Chest X-ray:
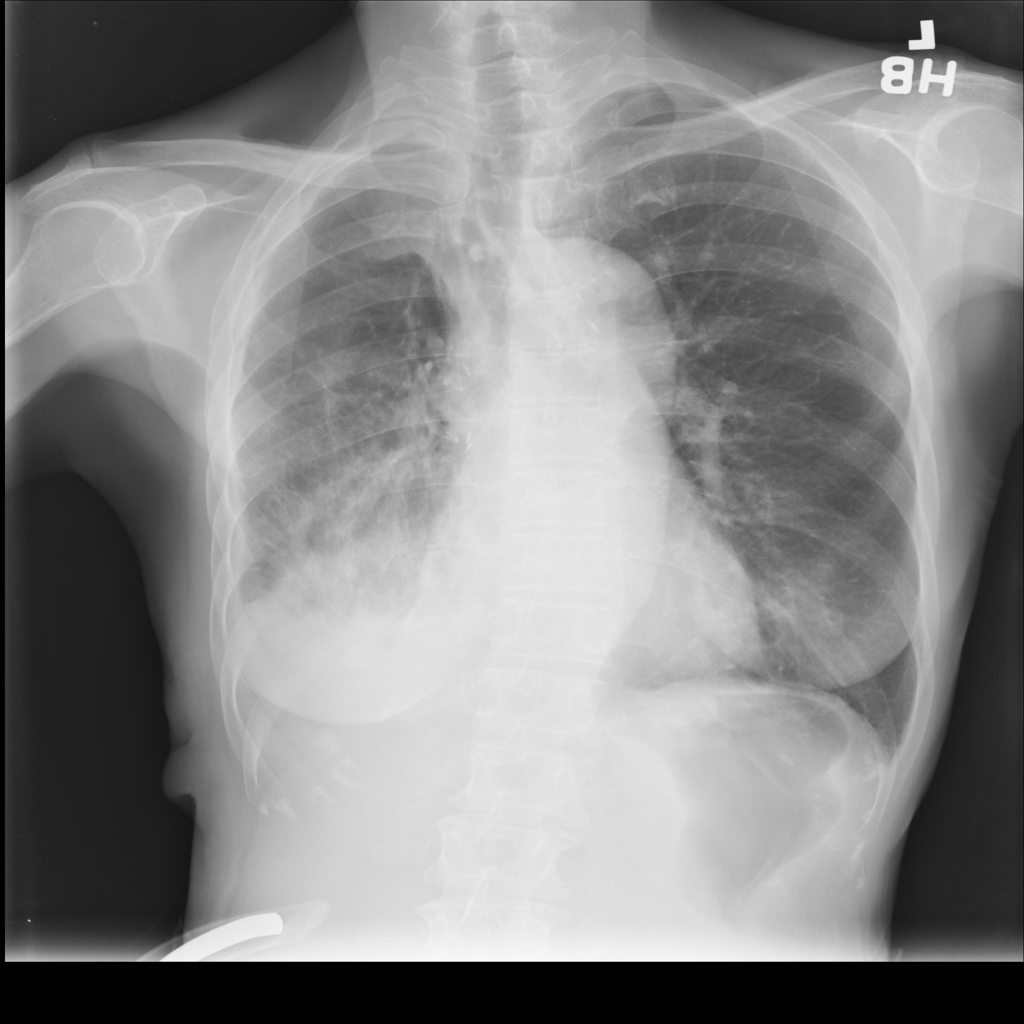
Findings: Consolidation, Effusion, Pleural Thickening, Emphysema
No abnormal finding: no